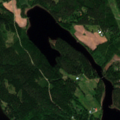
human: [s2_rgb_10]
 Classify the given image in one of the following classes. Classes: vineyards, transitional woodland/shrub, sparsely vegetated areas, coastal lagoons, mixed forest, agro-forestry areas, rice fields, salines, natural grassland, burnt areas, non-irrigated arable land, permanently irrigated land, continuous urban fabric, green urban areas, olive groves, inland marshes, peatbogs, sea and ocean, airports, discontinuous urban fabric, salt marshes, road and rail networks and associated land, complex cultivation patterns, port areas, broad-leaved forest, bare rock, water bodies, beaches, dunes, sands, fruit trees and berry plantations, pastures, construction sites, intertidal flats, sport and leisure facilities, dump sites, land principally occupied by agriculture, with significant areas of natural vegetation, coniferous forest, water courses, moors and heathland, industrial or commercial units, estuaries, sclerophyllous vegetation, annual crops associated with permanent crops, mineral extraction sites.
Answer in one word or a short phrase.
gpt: land principally occupied by agriculture, with significant areas of natural vegetation, coniferous forest, mixed forest, transitional woodland/shrub, water bodies